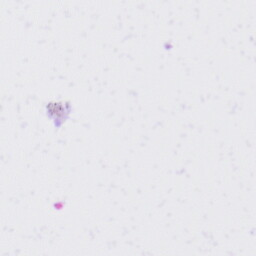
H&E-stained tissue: Liver